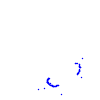
Particle: proton